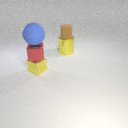
small red metal cube above small yellow metal cube